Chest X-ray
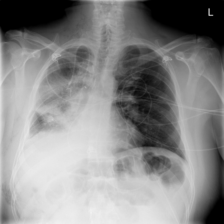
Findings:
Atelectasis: negative
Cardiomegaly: negative
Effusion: negative
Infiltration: negative
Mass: negative
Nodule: negative
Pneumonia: positive
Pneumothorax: negative
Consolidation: negative
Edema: negative
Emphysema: negative
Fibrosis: negative
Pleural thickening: negative
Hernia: negative